A scalogram (wavelet time-scale view) of one vibration snapshot from a rotating machine is shown. Diagnose the rotating machine from this image, choosing from: normal, misalignment, unbalance, looseness.
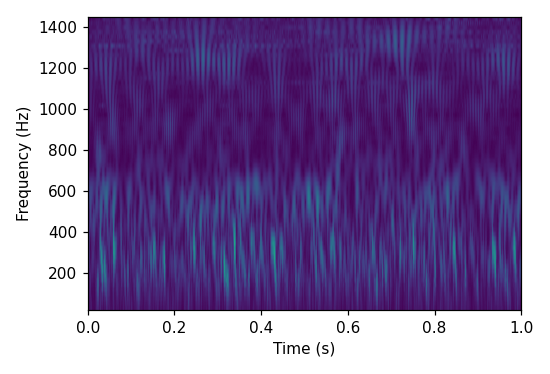
Answer: normal